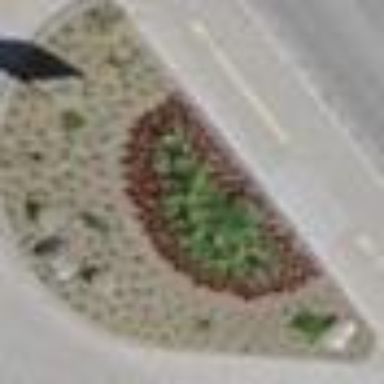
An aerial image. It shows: Traffic calming island.